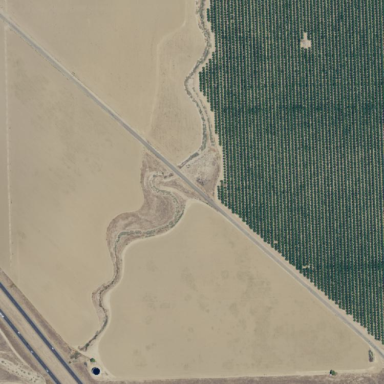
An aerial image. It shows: Orchard filled with almond trees.